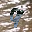
Label: 9